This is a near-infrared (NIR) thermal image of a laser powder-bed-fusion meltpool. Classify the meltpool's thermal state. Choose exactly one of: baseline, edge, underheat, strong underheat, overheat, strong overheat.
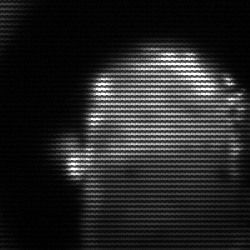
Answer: baseline